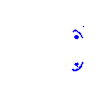
Particle: kaon